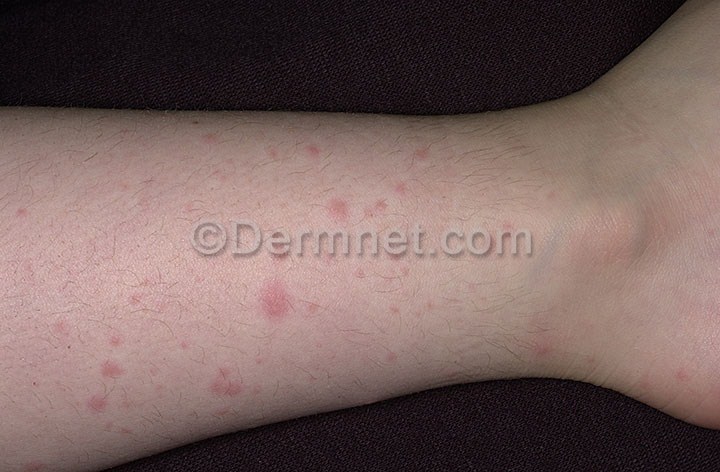
Disease: Exanthems and Drug Eruptions